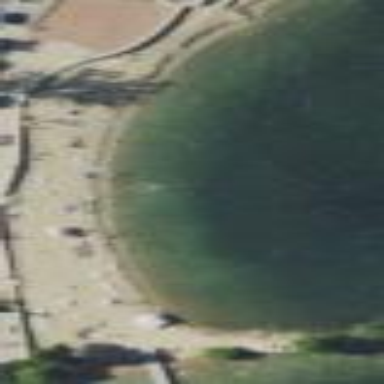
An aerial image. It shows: Sandy beach with natural surroundings.